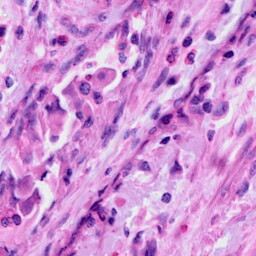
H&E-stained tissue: Cervix